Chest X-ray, AP view. Patient: 46 years old, sex F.
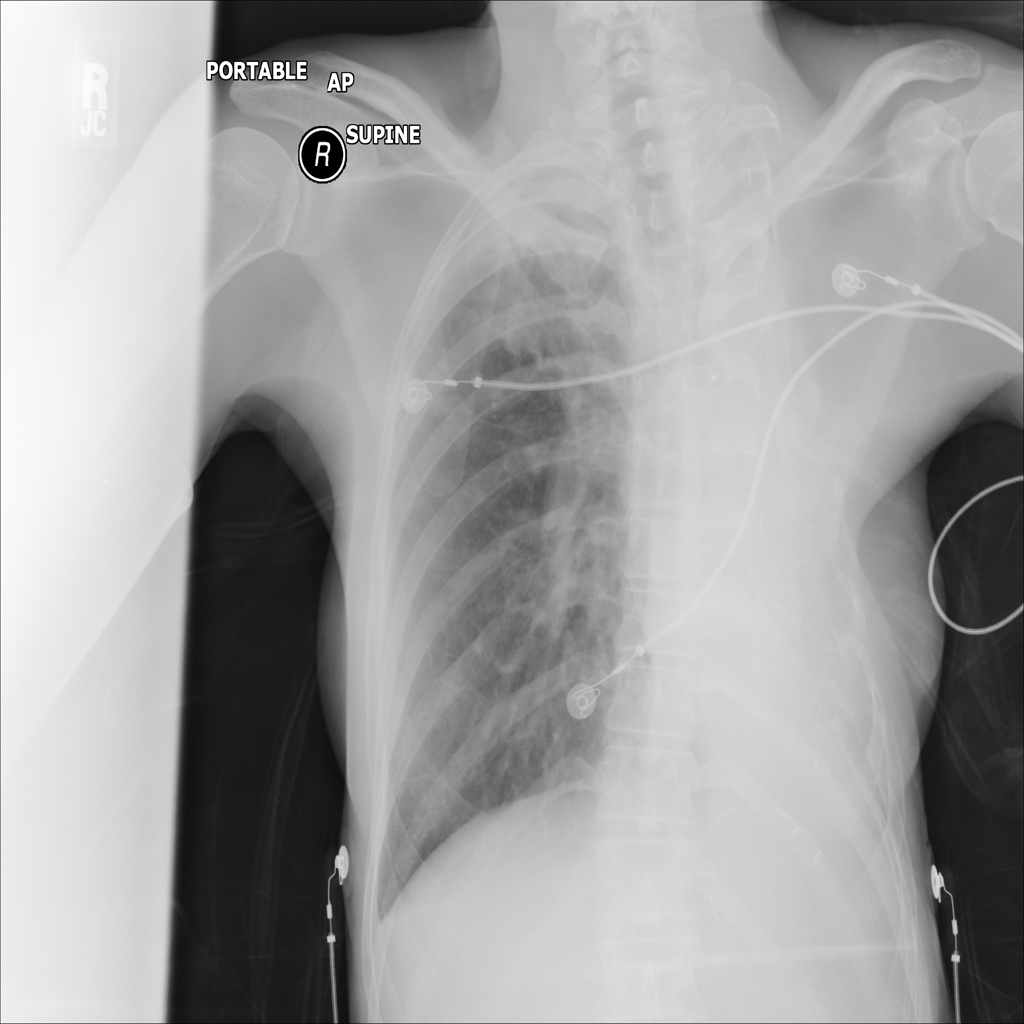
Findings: Pleural_Thickening